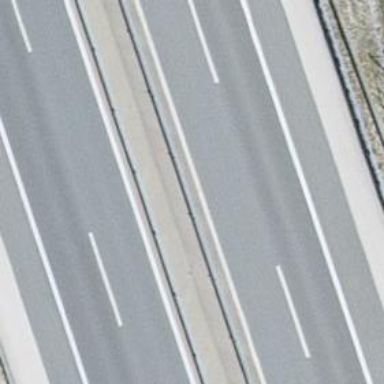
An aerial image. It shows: Asphalt motorway.